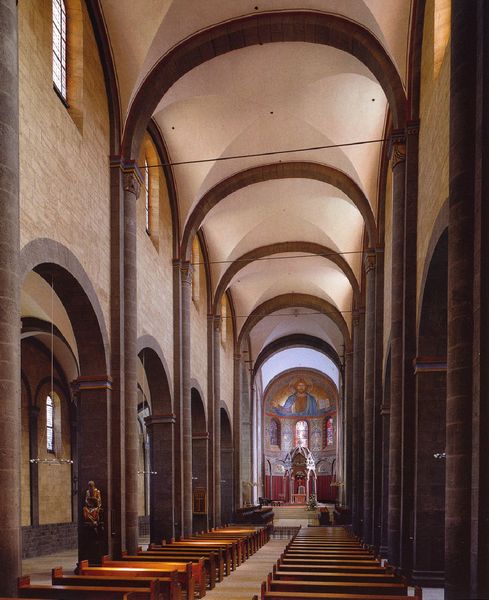
Titel: Maria Laach, Münster
Standort: Maria Laach (EU - D - RP)
Schlagwörter: blau, weiß, braun, fenster, holz, lampen, pfeiler, säule, säulen, architektur, stein, innenraum, kirche, figur, decke, innen, bogen, mauer, bank, pilaster, stufen, bögen, gang, nische, gewölbe, kabel, altar, arkaden, bänke, langhaus, kapitell, reihen, kirchenschiff, mittelschiff, dienste, kreuzgrat, christus, jesus, apsis, romanik, chor, fresko, ordnung, kolossal, absis